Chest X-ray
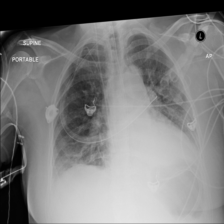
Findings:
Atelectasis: positive
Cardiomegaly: positive
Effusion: positive
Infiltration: negative
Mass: negative
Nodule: negative
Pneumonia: negative
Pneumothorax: negative
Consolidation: negative
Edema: negative
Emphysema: negative
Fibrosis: negative
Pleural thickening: negative
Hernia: negative